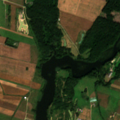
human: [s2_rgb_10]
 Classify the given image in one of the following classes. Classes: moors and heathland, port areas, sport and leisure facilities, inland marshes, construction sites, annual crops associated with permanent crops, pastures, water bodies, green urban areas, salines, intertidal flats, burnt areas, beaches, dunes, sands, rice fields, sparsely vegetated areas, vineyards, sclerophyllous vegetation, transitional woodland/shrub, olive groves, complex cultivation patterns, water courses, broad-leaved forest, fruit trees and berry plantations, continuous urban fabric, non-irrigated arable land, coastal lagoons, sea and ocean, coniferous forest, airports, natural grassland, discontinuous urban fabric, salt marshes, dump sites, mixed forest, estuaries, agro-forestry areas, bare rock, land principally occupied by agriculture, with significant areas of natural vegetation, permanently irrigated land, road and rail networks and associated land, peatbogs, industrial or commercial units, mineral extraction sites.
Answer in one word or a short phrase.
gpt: discontinuous urban fabric, industrial or commercial units, complex cultivation patterns, broad-leaved forest, mixed forest, water bodies